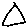
Label: triangle